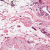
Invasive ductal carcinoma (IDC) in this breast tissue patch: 0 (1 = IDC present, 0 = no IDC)